Interaction volume radius: 5 \u00c5
Interaction volume height: 50 \u00c5
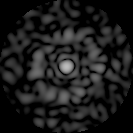
Disorder parameter: 0.8467